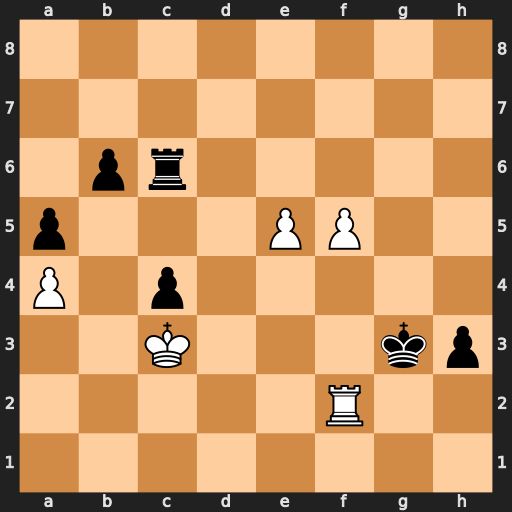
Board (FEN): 8/8/1pr5/p3PP2/P1p5/2K3kp/5R2/8
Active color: w
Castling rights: -
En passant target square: -
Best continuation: Rf1 Kg2 Re1